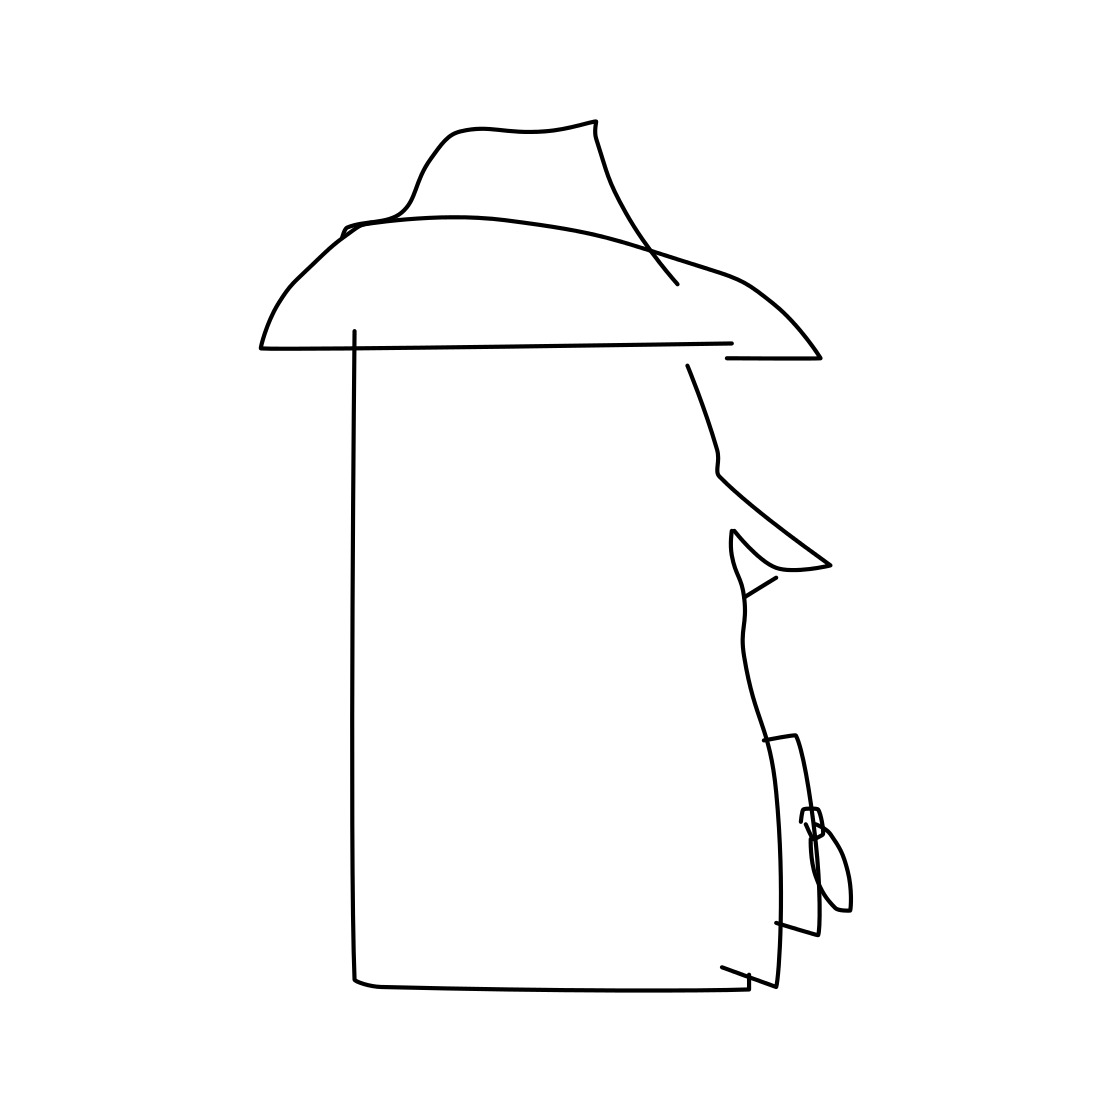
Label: mailbox